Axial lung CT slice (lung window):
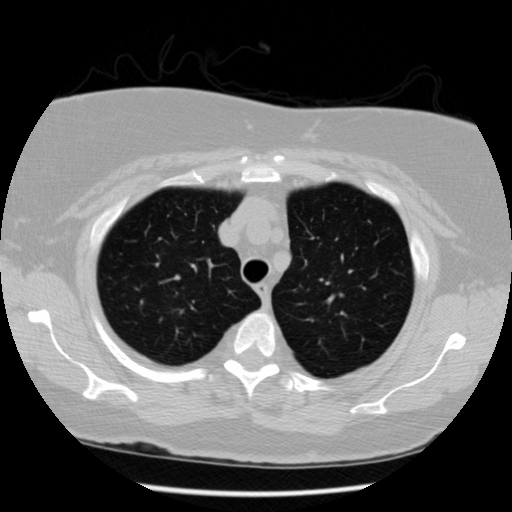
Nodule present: no